Interaction volume radius: 10 \u00c5
Interaction volume height: 25 \u00c5
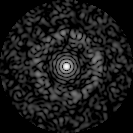
Disorder parameter: 0.8259